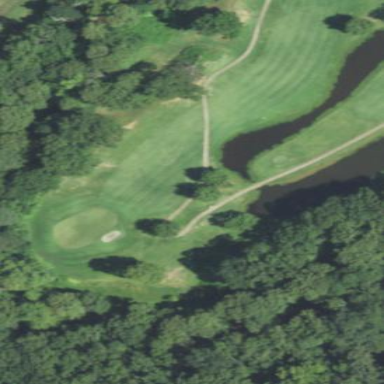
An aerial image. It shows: Grassy area designated as golf fairway.